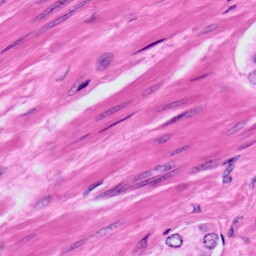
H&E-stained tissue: Prostate